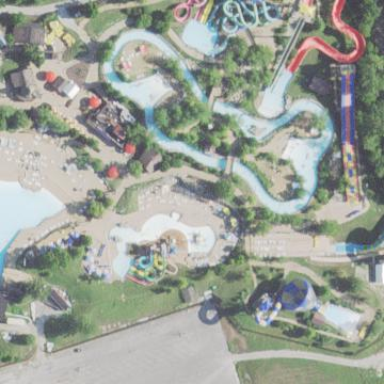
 popular for its theme park attractions."